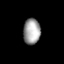
Tissue: prostate
Cell type: T cells
Senescence score: 0.7013
Nuclear area (px): 435
Mean DAPI intensity: 159.074